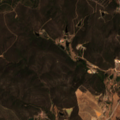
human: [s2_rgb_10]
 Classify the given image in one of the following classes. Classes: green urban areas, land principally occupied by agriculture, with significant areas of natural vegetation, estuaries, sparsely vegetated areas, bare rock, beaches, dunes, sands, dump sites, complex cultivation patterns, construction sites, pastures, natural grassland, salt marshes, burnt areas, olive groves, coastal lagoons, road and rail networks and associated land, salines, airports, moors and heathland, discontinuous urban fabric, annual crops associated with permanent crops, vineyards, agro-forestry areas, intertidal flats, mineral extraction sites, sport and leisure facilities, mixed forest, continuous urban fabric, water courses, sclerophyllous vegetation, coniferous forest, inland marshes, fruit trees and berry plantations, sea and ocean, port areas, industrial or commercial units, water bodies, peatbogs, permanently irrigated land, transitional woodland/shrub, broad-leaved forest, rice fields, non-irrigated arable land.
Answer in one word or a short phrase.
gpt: complex cultivation patterns, sclerophyllous vegetation, transitional woodland/shrub